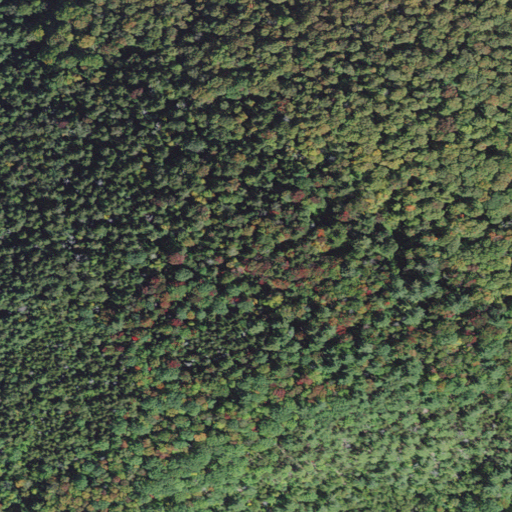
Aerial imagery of mountain in Vermont named Lords Hill containing mixed forest, deciduous forest, and evergreen forest